Field crop: maize
Growth stage: 2
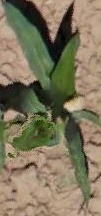
Species: maize